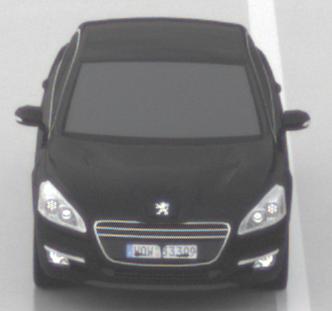
Make: Peugeot
Model: 508 120 VTi
Detailed model: 508 (I) Limousine
Model produced from: 2011/03
Model produced until: 2014/05
Doors: 4
Color: black
Road condition: wet road
Daytime: morning or afternoon
Contrast: low contrast